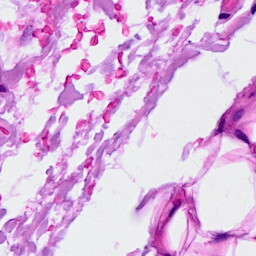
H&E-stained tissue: Breast